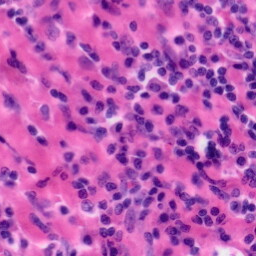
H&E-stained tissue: Tonsil